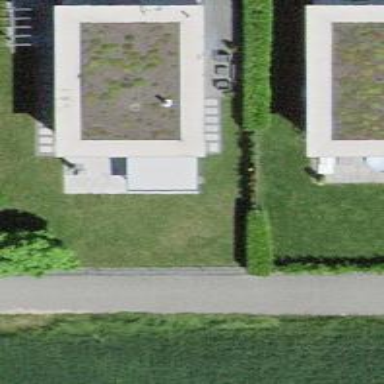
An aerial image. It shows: Detached building with flat roof.